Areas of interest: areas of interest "Commercial service"
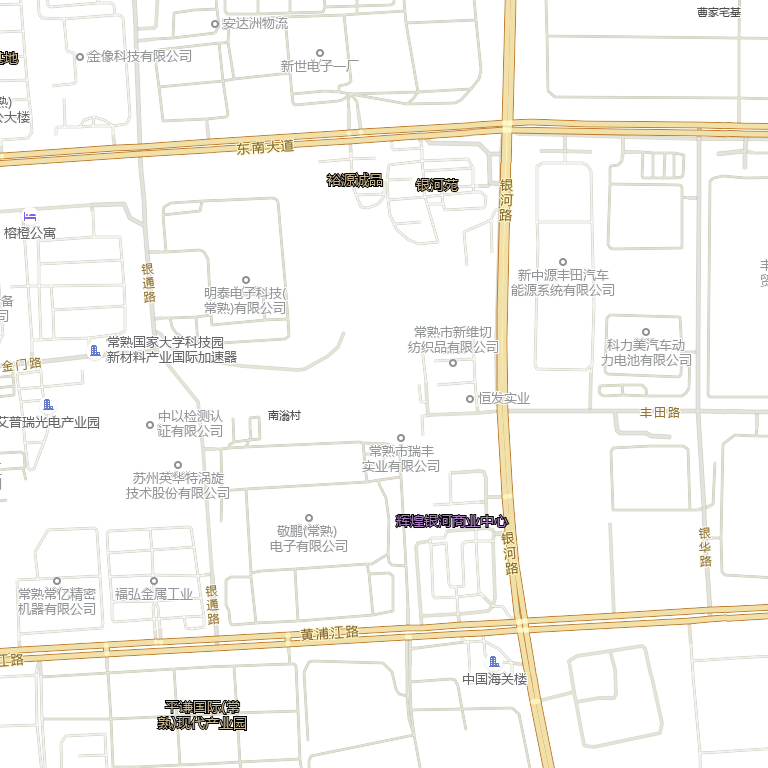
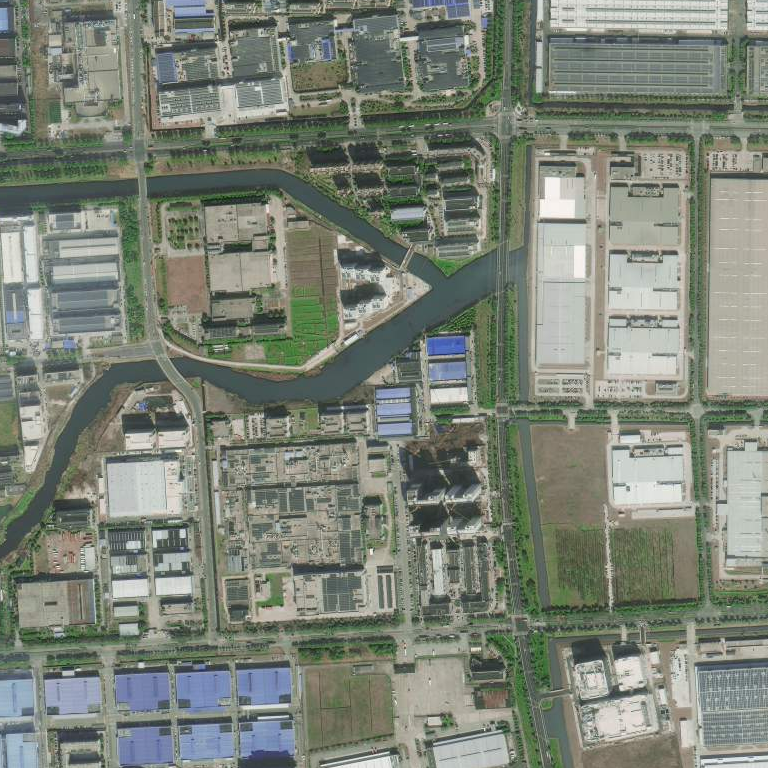